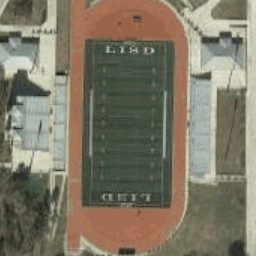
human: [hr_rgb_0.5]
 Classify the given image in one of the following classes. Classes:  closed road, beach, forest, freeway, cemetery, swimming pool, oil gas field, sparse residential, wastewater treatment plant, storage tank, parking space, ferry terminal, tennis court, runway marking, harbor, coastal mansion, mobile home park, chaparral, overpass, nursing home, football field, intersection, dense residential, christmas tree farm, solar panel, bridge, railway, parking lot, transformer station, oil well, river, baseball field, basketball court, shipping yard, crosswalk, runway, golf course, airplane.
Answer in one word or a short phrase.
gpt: football field